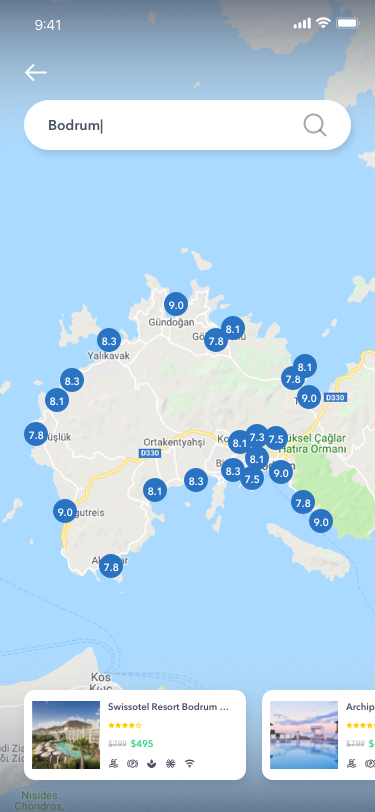
Text in this UI design:
Bodrum|